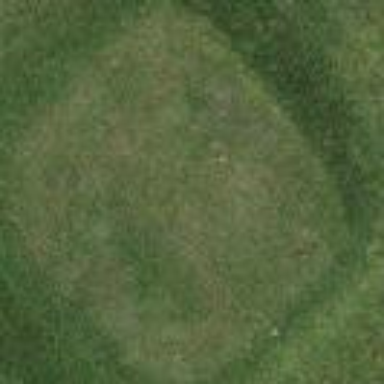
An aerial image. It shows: Grassy area designated as golf tee.